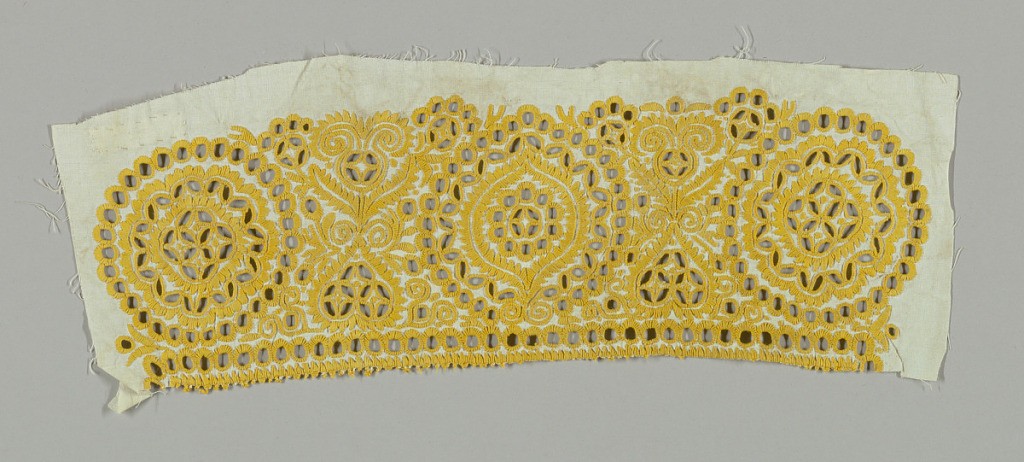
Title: Border
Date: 19th century
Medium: cotton, metal Technique: embroidered using satin stitch
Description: Border in a stylized floral design with cutwork embroidery worked in yellow.